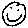
Label: smiley face